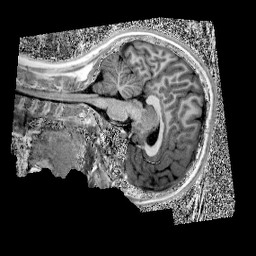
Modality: UNIT1
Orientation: sagittal
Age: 11
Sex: female
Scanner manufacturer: siemens
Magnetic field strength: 3 T
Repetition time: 4 s
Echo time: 0.00303 s